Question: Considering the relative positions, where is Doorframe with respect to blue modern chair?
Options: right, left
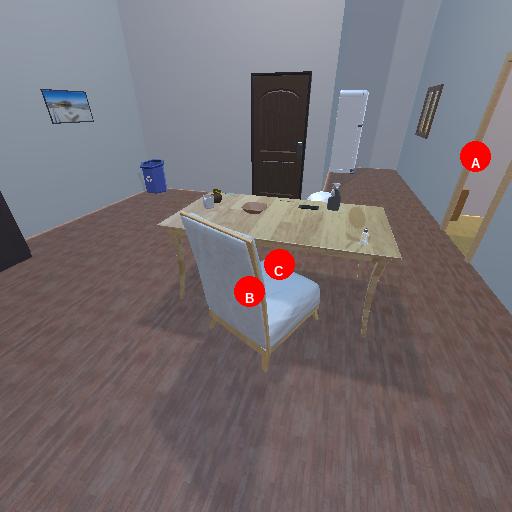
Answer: right